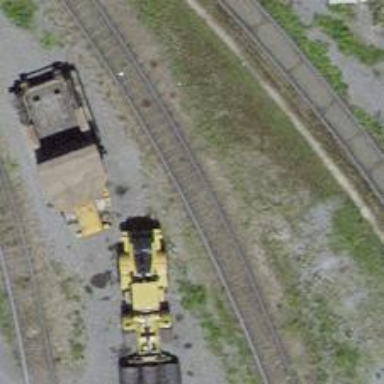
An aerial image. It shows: Single railway spur track.